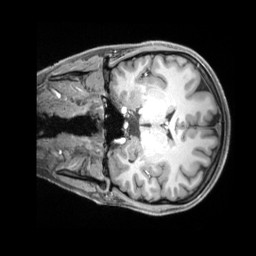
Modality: T1w
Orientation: coronal
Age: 22
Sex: female
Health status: ill
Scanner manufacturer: siemens
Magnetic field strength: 3 T
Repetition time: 2.2 s
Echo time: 0.00218 s